Here is a 2-D grayscale rendering of raw rotating-machine vibration samples (signal-to-image). Classify the rotor condition as one of: normal, misalignment, unbalance, looseness.
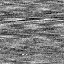
Answer: unbalance